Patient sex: M
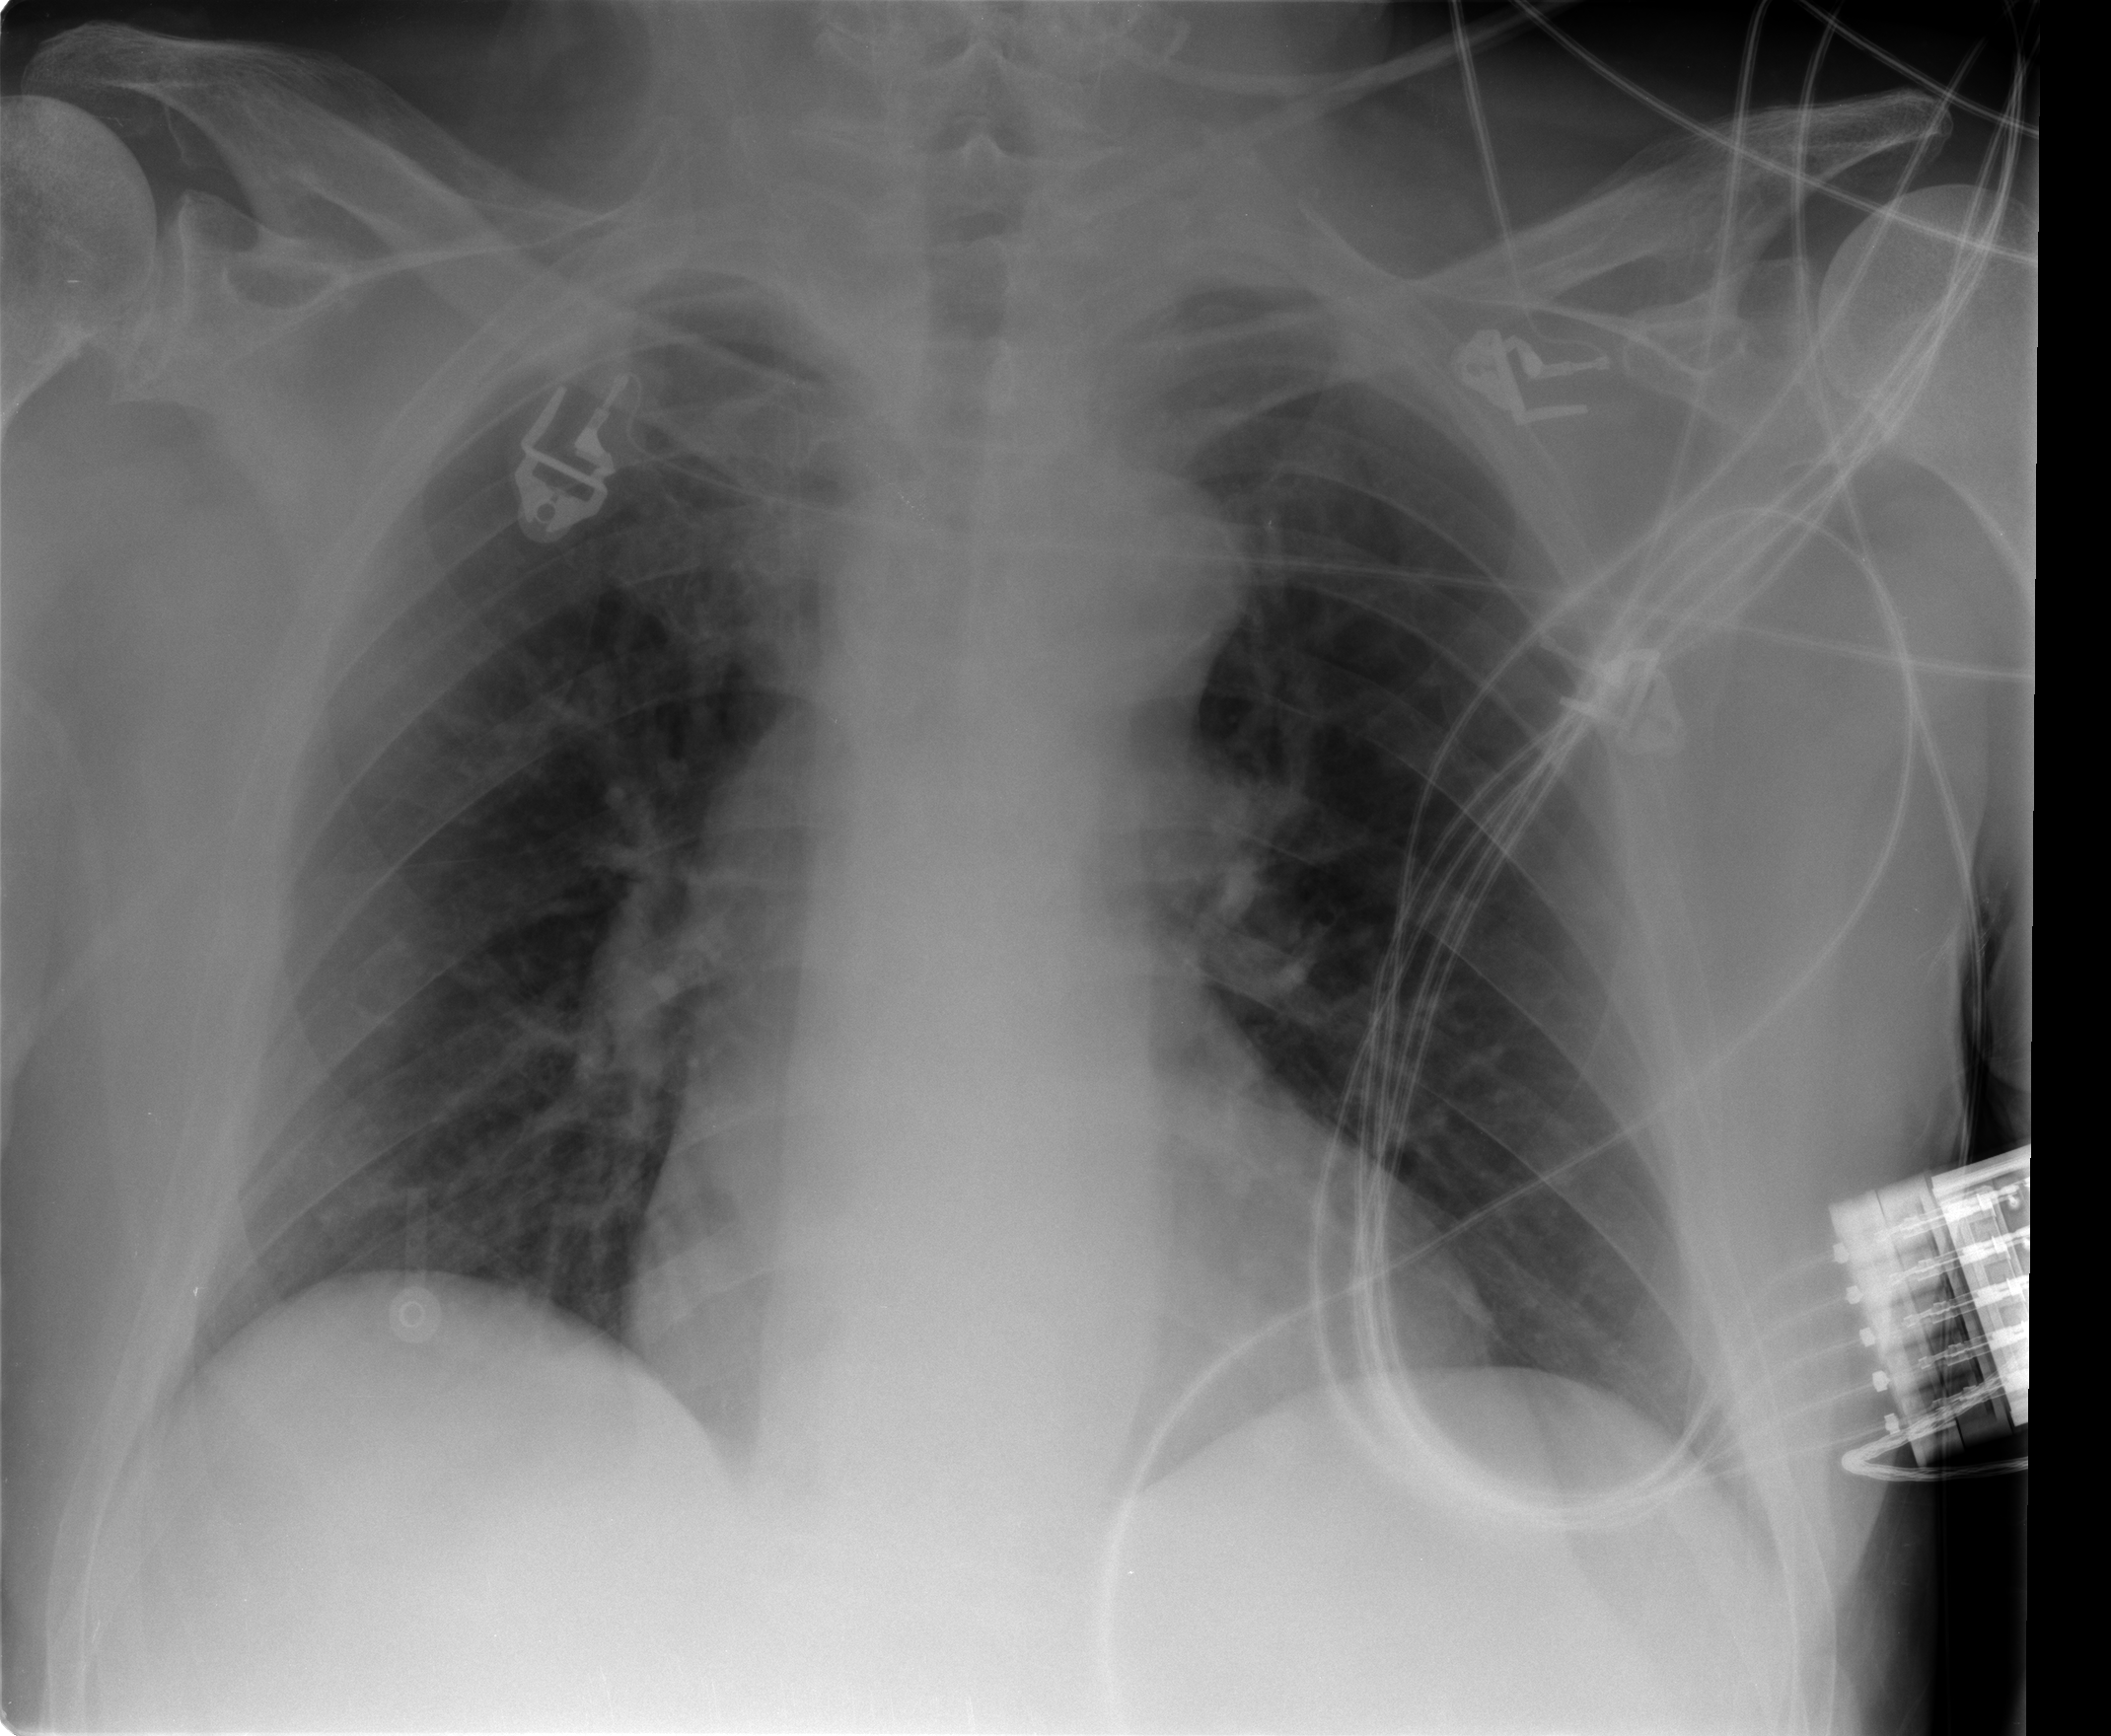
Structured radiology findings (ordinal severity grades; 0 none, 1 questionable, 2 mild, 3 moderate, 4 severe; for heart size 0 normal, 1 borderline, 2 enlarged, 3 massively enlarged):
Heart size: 0
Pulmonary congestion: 2
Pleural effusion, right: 0
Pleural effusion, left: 0
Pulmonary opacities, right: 0
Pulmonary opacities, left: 0
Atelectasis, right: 0
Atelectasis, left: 0